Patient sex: F
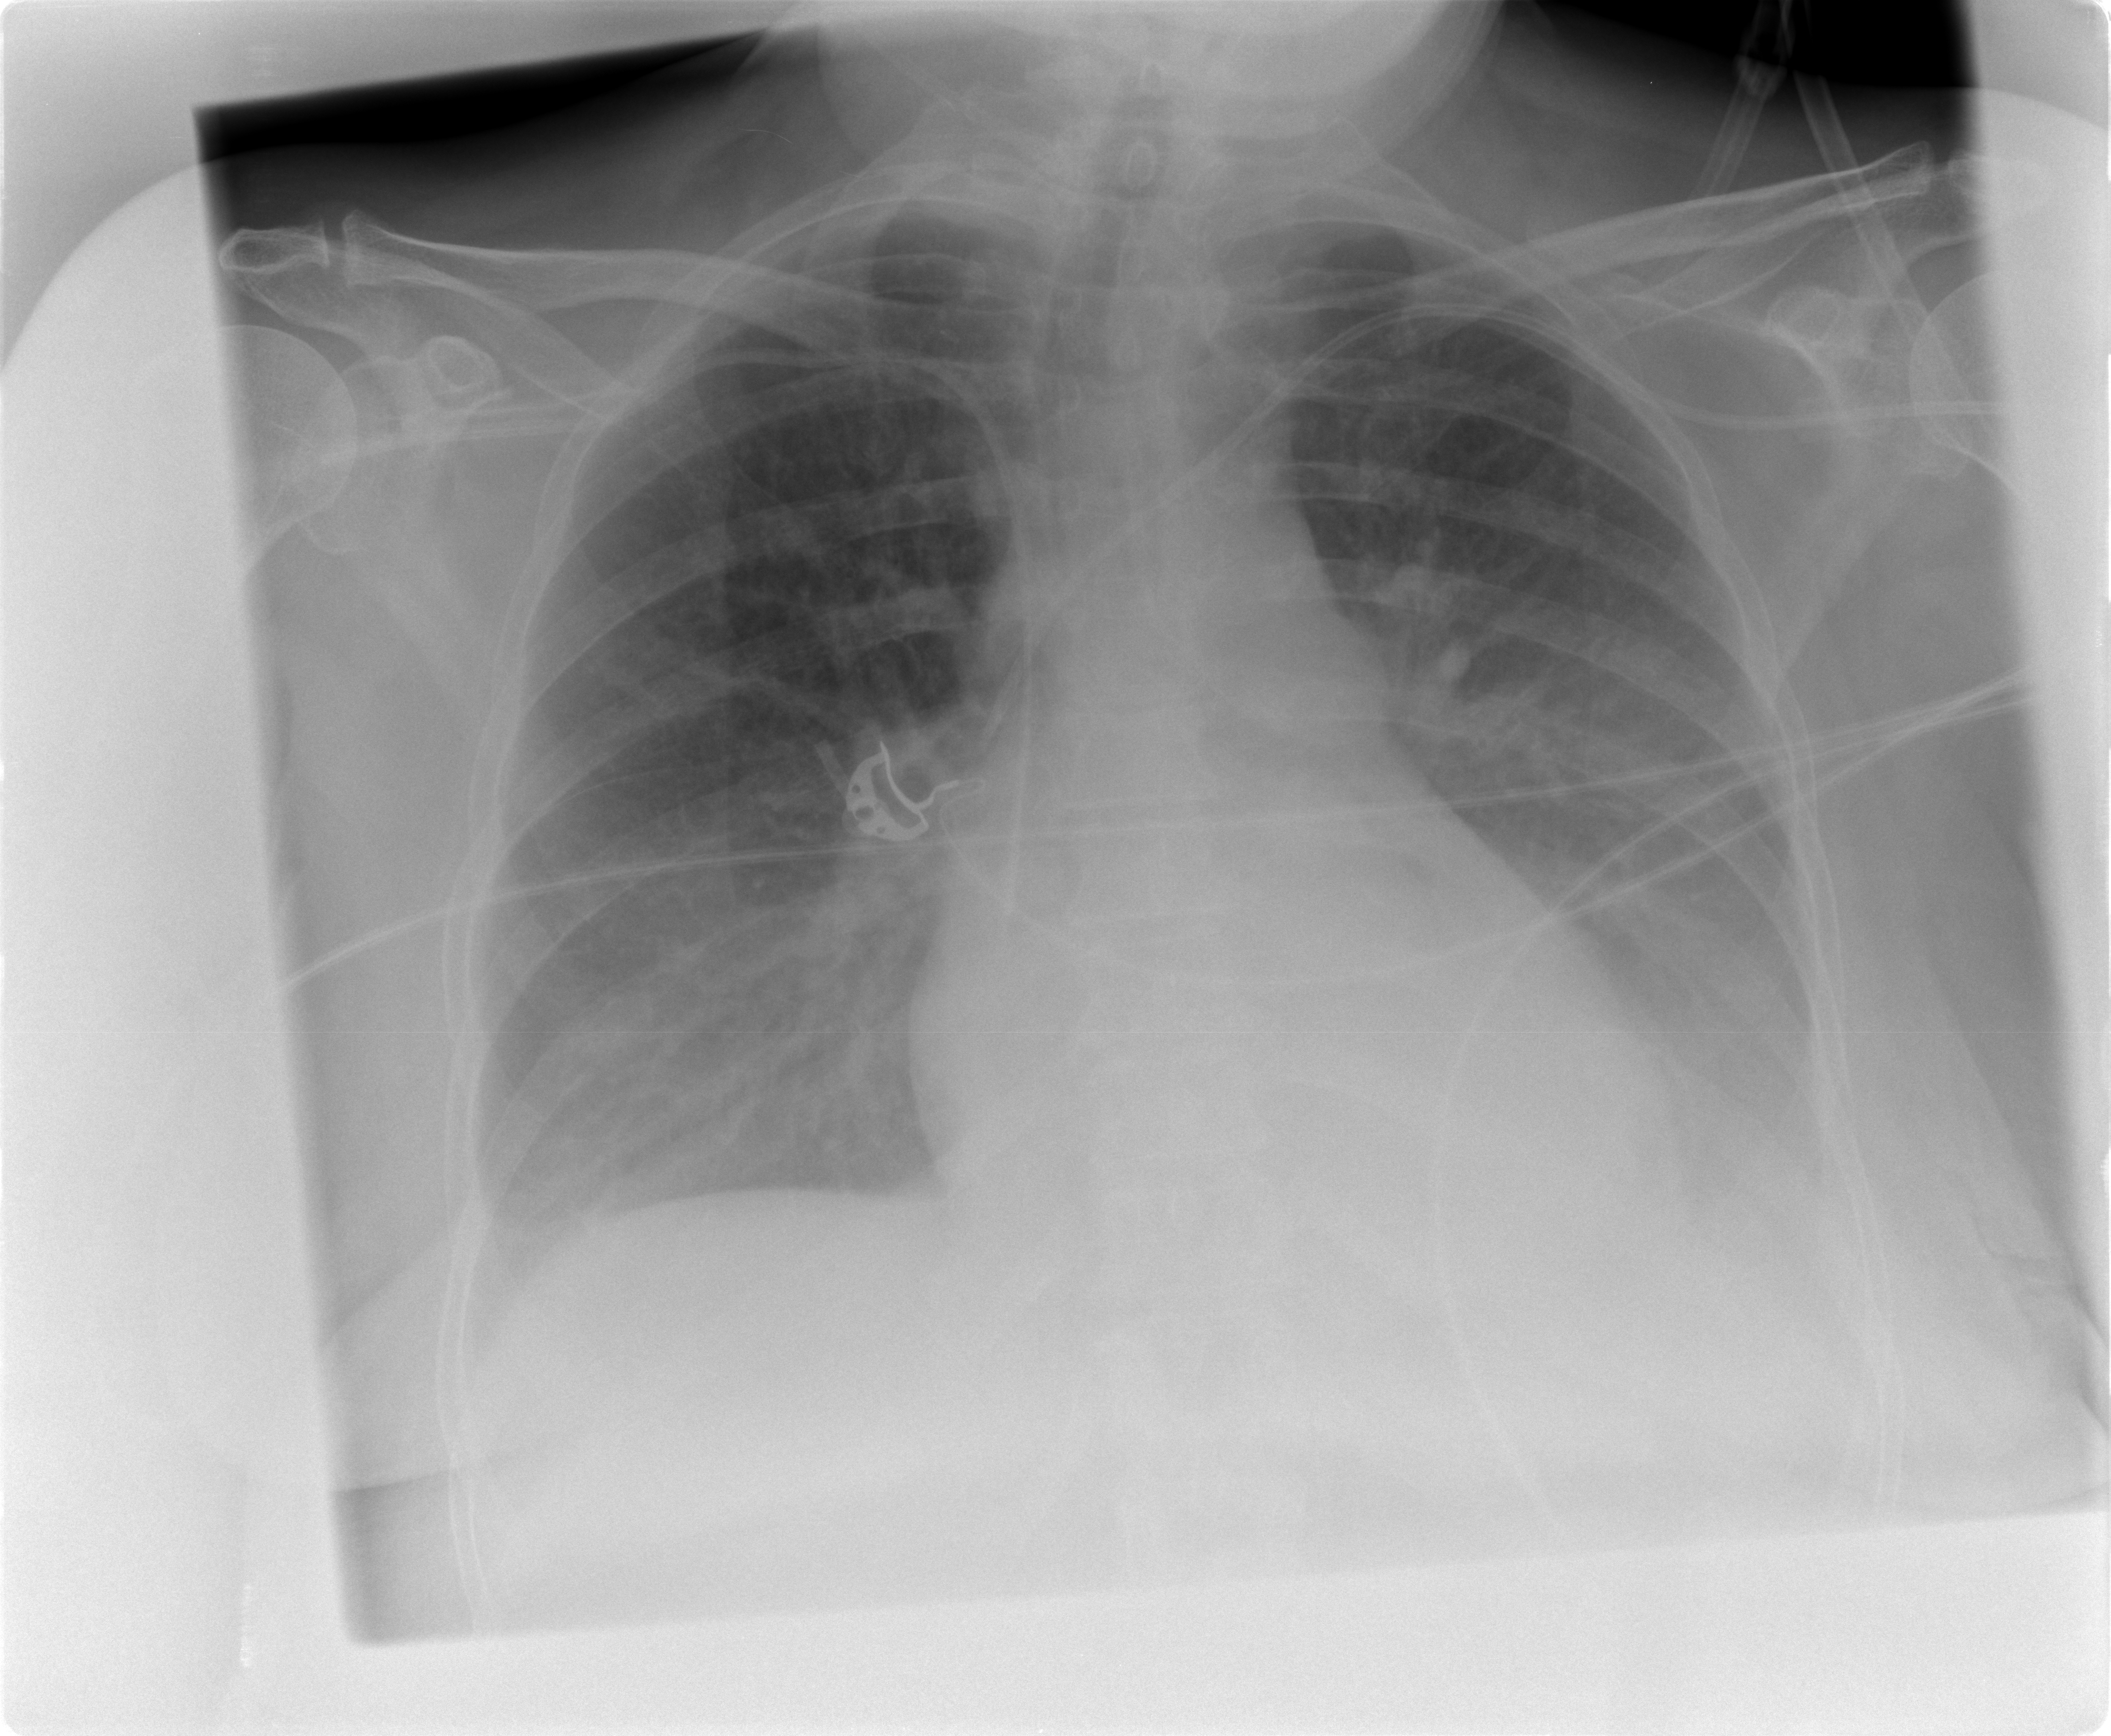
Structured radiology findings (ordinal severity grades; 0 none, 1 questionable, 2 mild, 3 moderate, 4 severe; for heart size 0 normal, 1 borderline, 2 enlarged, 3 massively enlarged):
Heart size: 0
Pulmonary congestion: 2
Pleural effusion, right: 0
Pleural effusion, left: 2
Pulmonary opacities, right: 0
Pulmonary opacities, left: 0
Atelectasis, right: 0
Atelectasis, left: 0